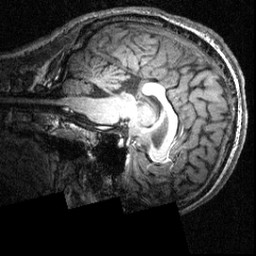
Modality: T1w
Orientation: sagittal
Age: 20
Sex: male
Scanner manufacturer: siemens
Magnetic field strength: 3.951 T
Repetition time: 1.5 s
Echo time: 0.00335 s